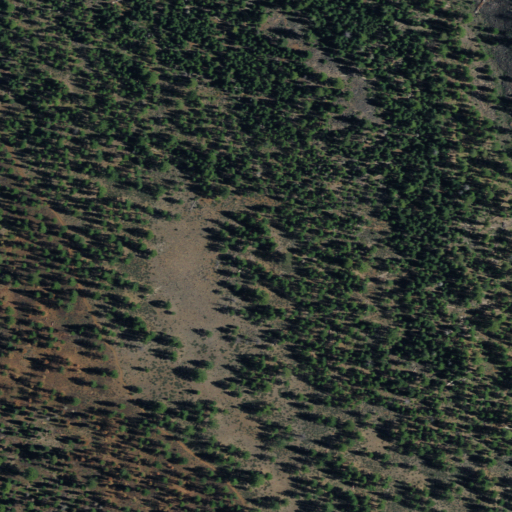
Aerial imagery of valley in California named Little Antelope Valley containing evergreen forest and shrub